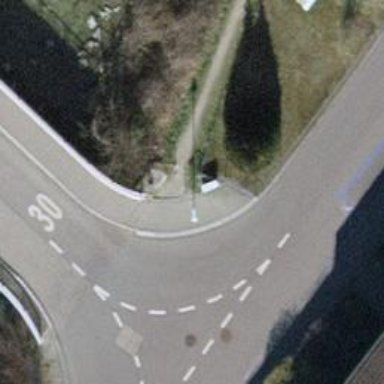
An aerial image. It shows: Sidewalk.